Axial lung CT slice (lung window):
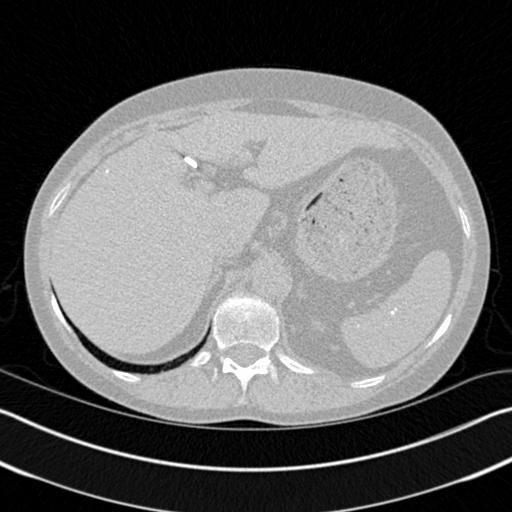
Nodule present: no